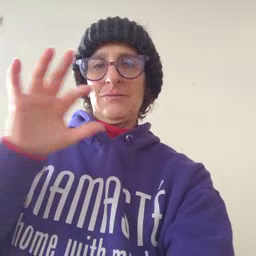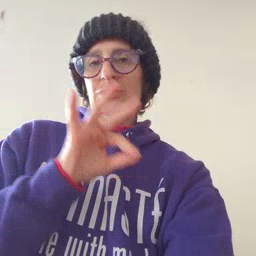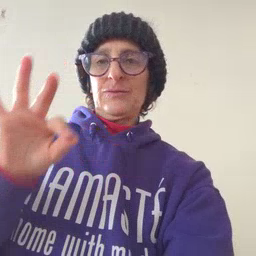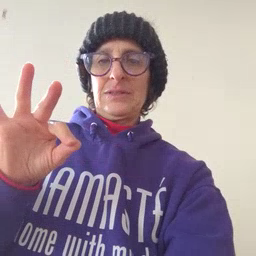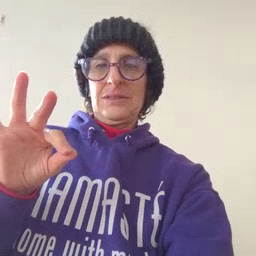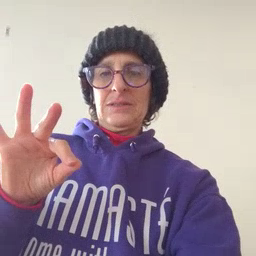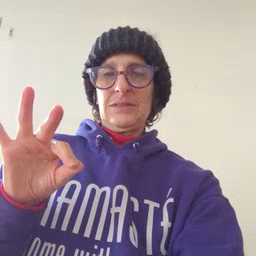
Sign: frenchfries